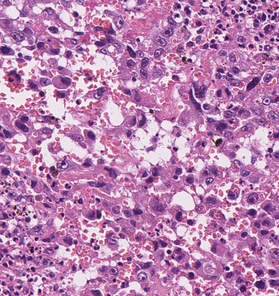
Tumor epithelial tissue: yes
Tumor-associated stroma tissue: yes
Normal tissue: no